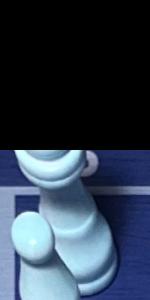
Label: King_White